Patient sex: M
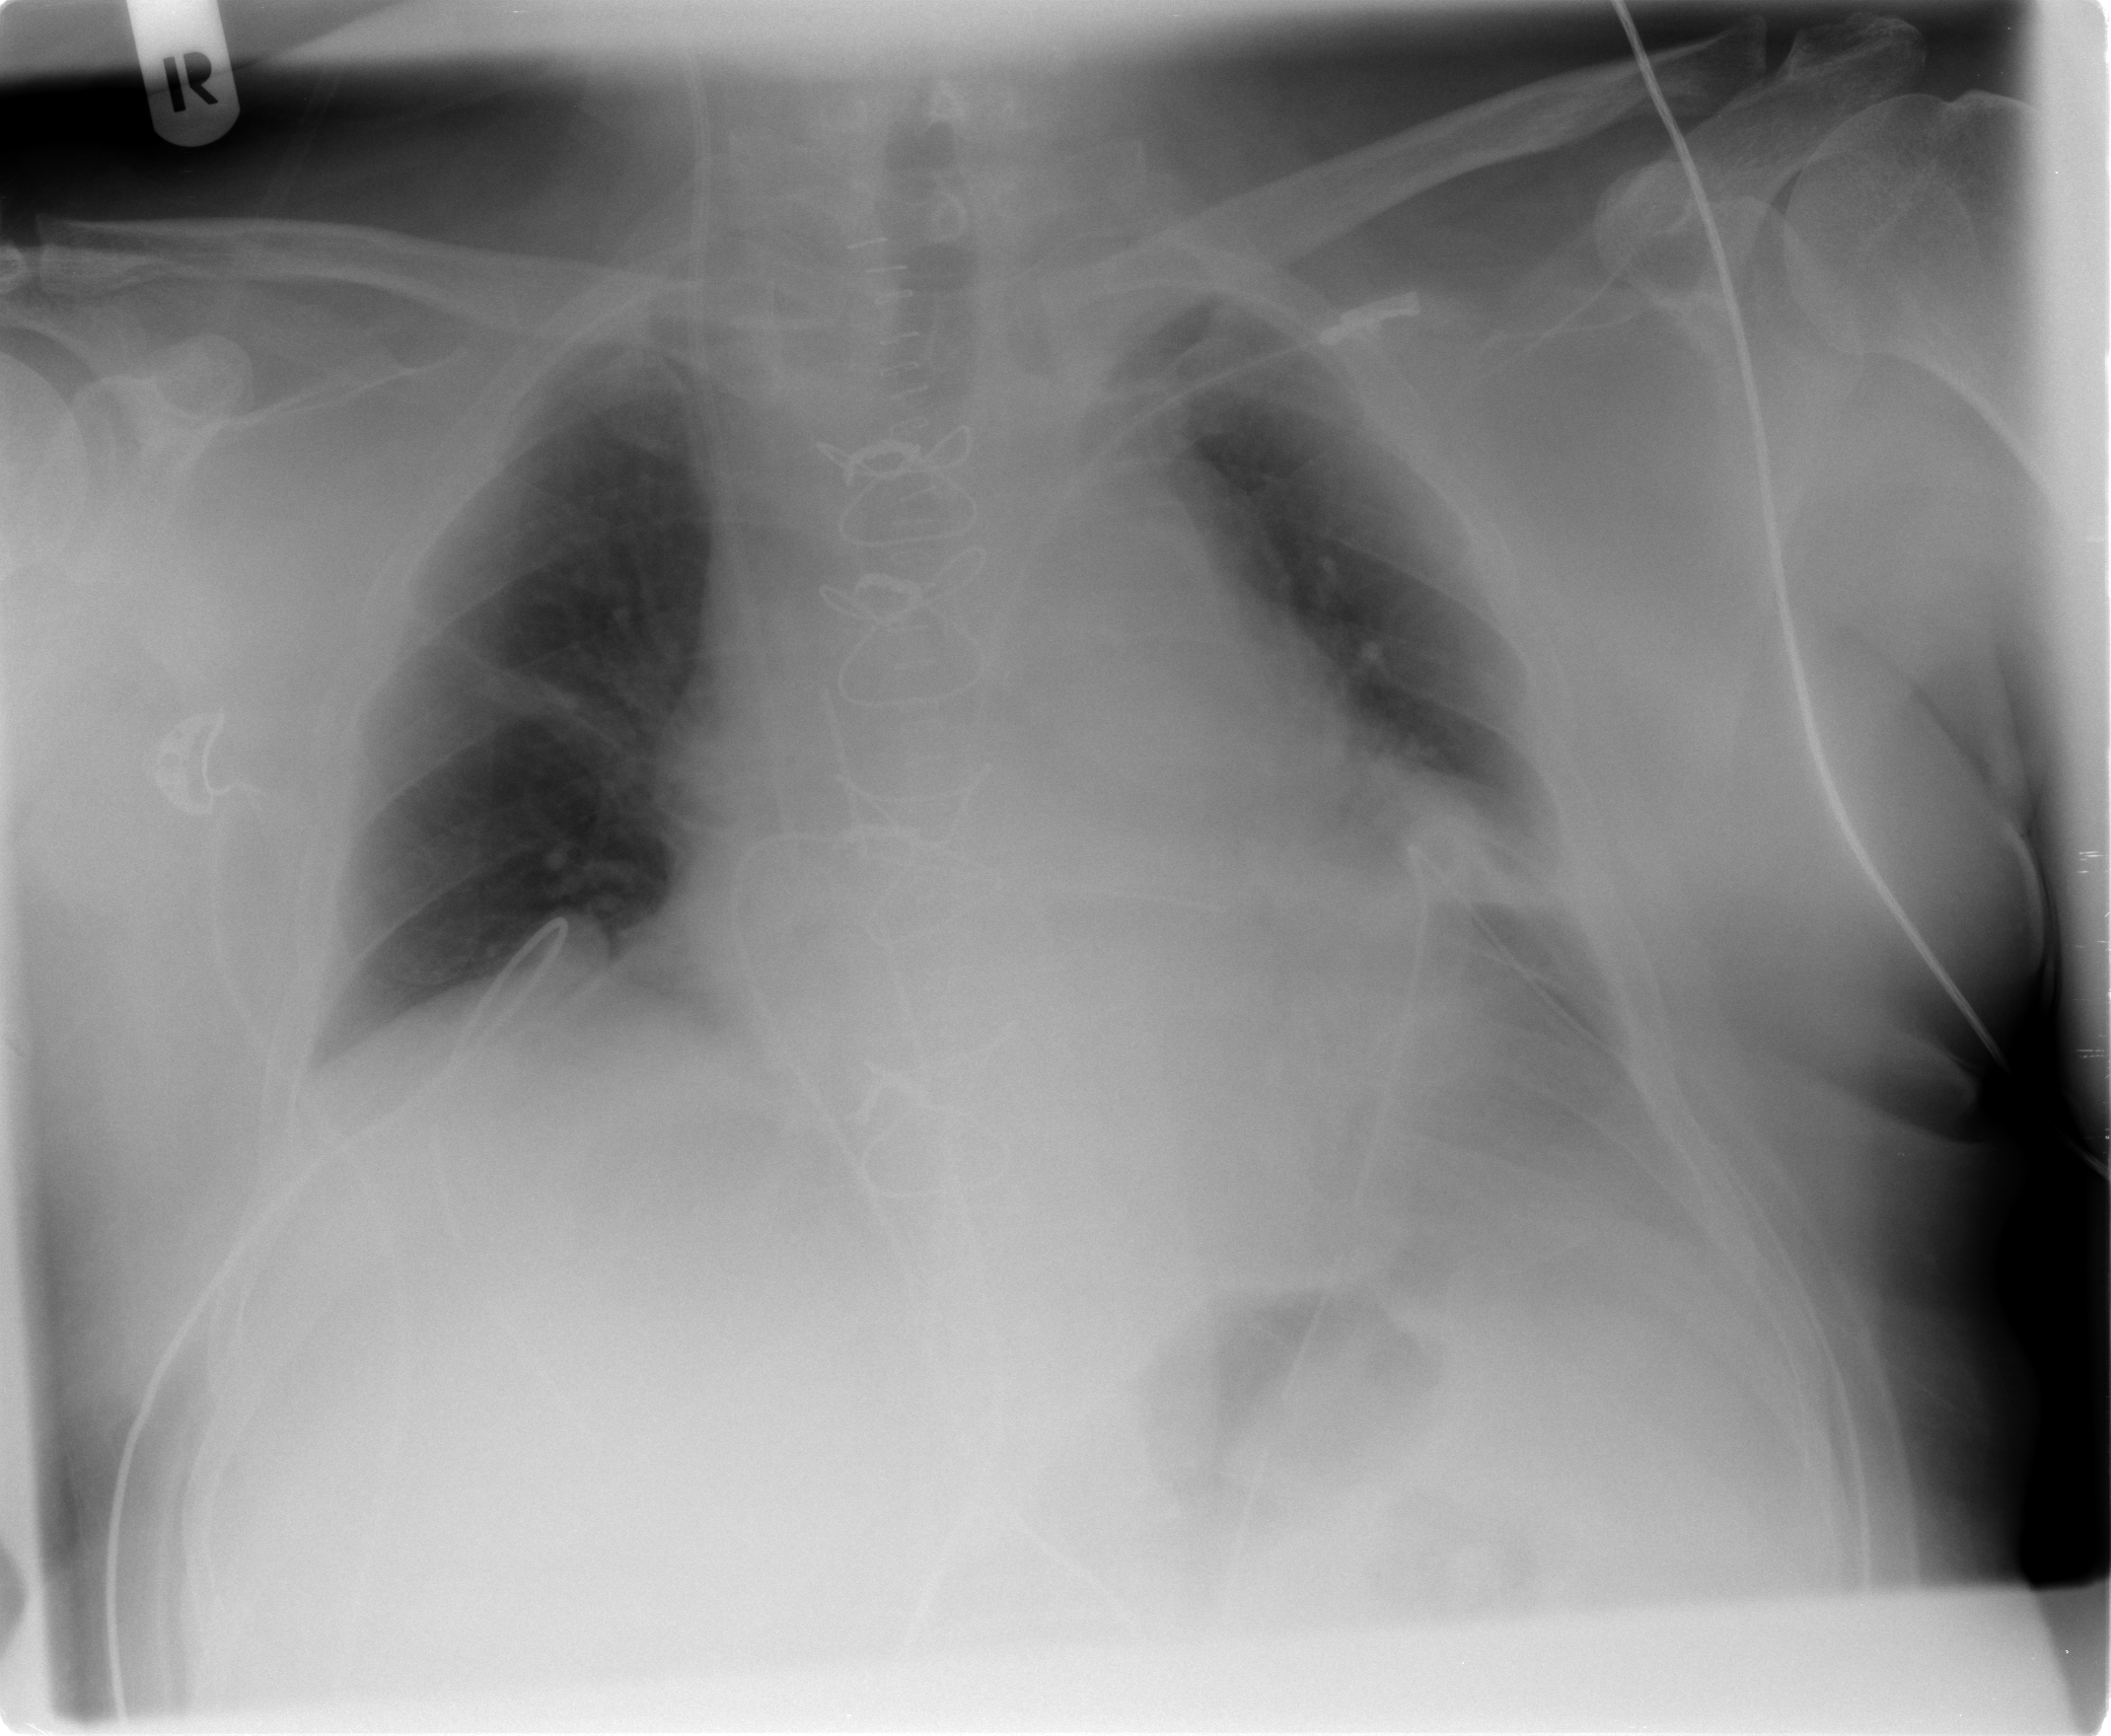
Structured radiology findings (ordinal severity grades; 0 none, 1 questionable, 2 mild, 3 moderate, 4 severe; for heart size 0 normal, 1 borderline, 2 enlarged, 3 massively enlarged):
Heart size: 2
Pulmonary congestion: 0
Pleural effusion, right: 0
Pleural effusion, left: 1
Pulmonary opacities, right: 0
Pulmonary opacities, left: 0
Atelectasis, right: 2
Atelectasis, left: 2